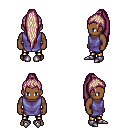
a pixel art fantasy rpg character, male body template, human, dark skin, chain tabard jacket, gold greaves, white blonde extra-long topknot hairstyle, metal boots, four views (front, back, left, right), 2x2 character sprite sheet, small pixel art, hard edges, no anti-aliasing